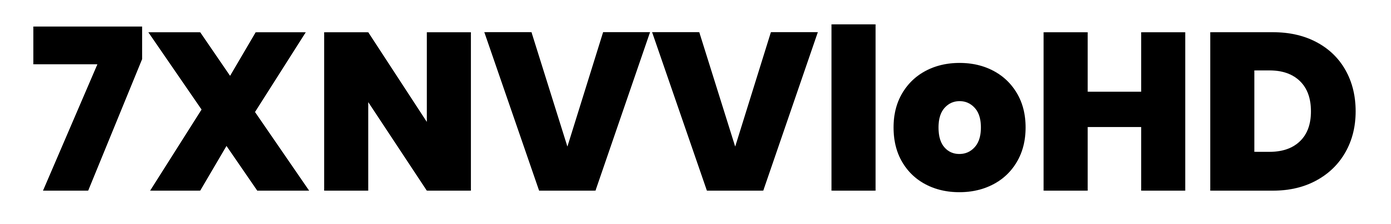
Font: Poppins-ExtraBold